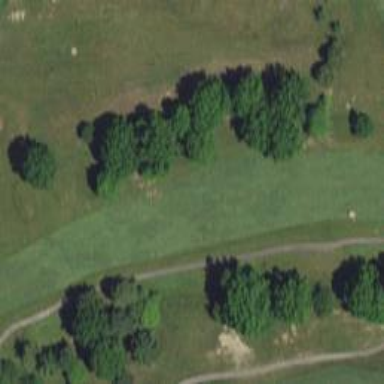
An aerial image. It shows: Scenic golf fairway.